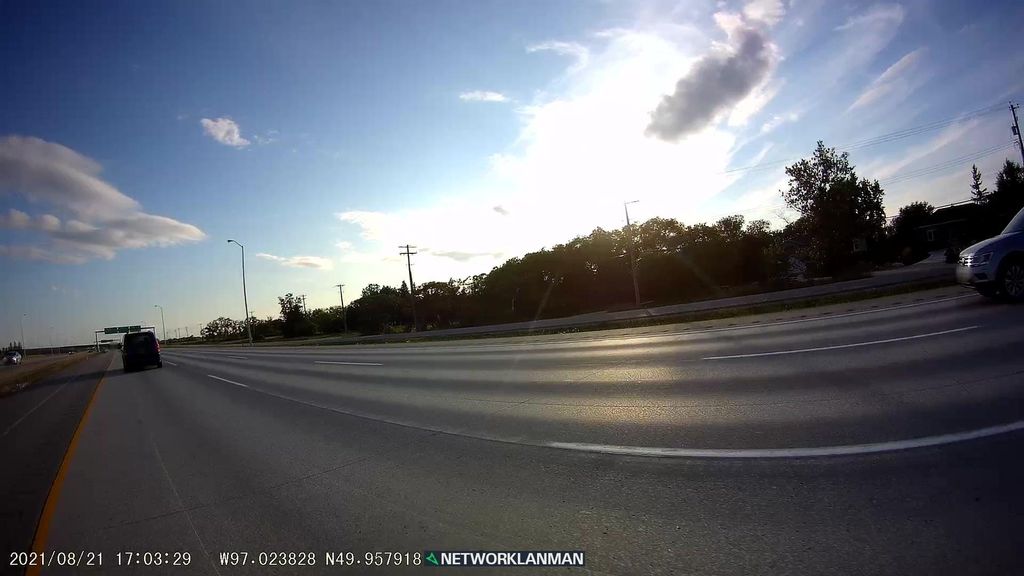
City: winnipeg